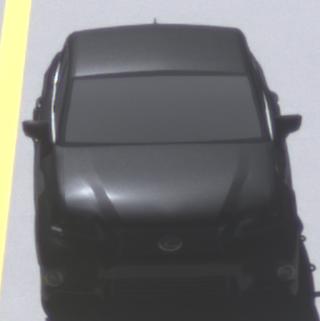
Make: Lexus
Model: GS 250
Detailed model: GS (L10)
Model produced from: 2012/06
Model produced until: 2013/12
Doors: 4
Color: black
Road condition: dry road
Daytime: midday
Contrast: high contrast